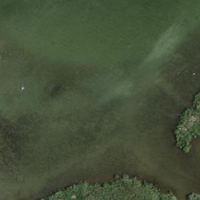
EUNIS habitat code: 14
Species observed at this site:
Locustella luscinioides